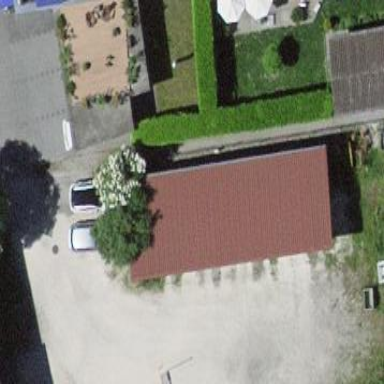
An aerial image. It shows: View of roof of building.